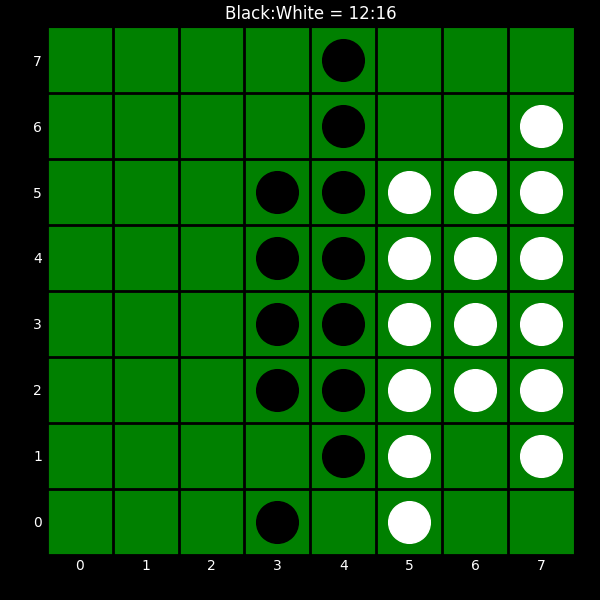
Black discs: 12
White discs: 16